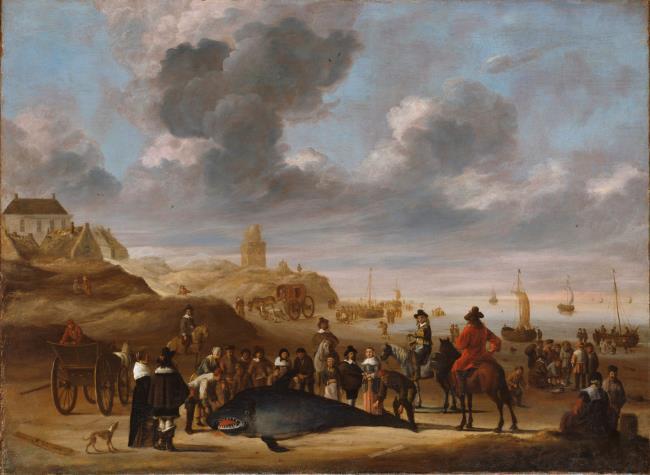
Title: Small whale stranded at Scheveningen
Artist: Cornelis Beelt
Earliest date: 1663
Latest date: 1663
Genre: painting
Iconography: Walvis
Keywords: beach scene, whale, riding horse, stationary (of horses), horse and cart, church tower